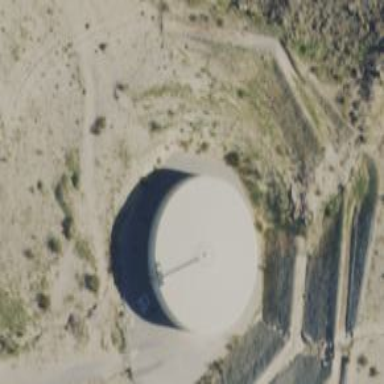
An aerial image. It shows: Storage tank building.